Question: I have recieved by email, than downloaded, the picture that you can see opened with Photoshop in the screenshot below.
That picture was created - and was meant to remain - wider than high.

How come Photoshop "sees" its height bigger than its width?
I add the detail that, opening it only with some software (Paint, Picasa viewer,...), I see the picture squeezed horizontally of about 50%: this way, width is smaller than height to my eye too.
Any help/hint to understand the reasons and to avoid such ambiguity in viewing?
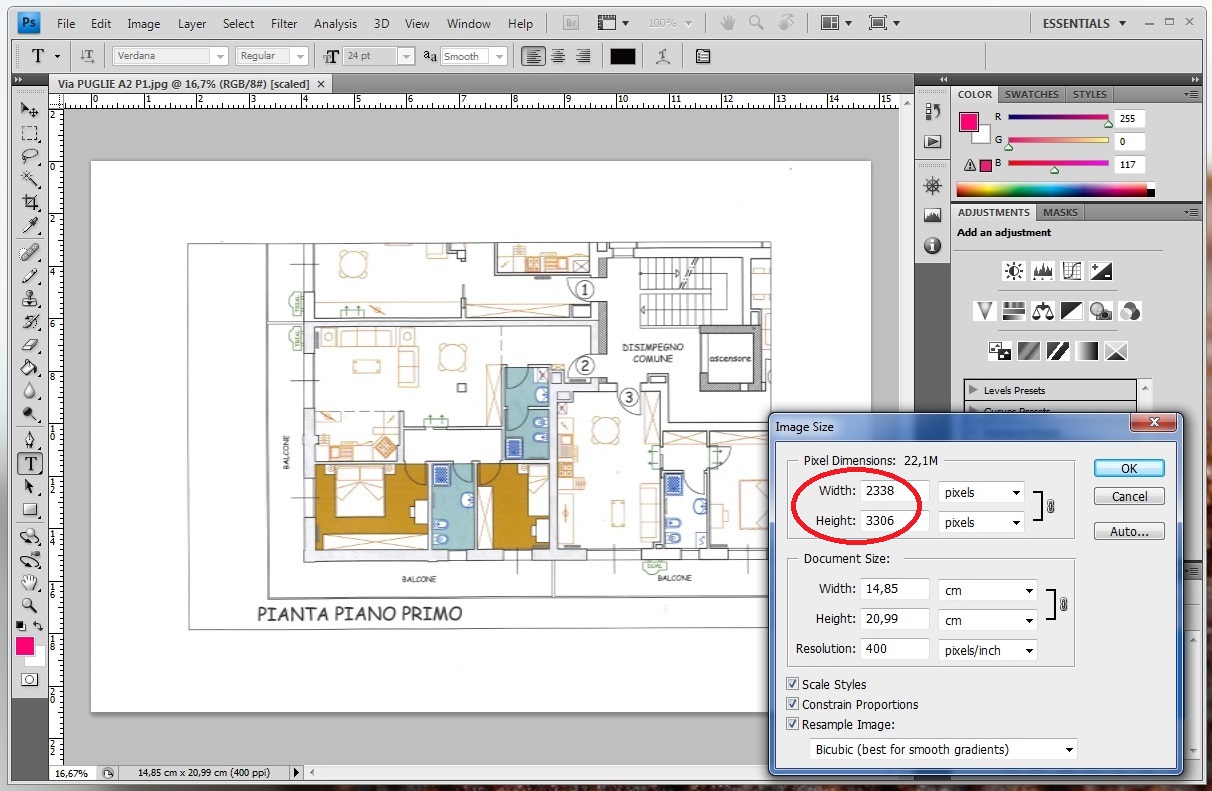
Answer: I have now found out what was making the problem occur.
Right-clicking the image icon one can access the image/file properties, on Windows OS.
Properties > Details > Image: here I found and .
Since the first was set to 200dpi and the second to 400dpi (by in this case!), the image aspect-ratio appeared to be altered from what was expected. It was now very easy to edit such couple of values using - for example - Photoshop's Image size menu.